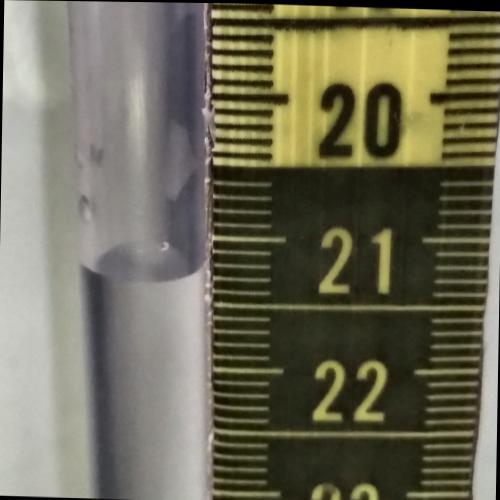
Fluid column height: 21.3 cm